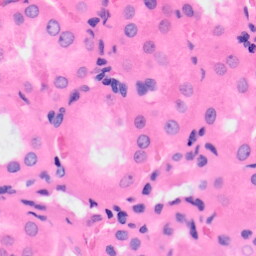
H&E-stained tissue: Kidney